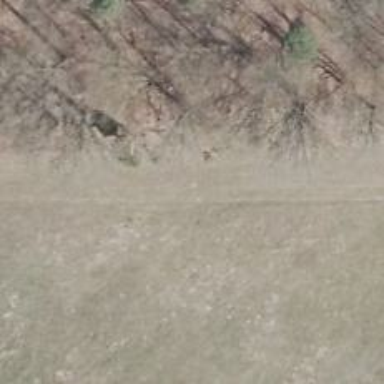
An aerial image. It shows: Hunting stand.